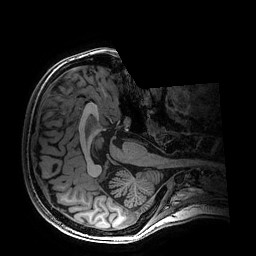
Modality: T1w
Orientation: axial
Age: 20
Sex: female
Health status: healthy
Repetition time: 2.53 s
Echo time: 0.0034 s